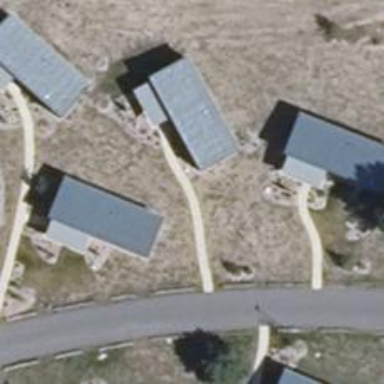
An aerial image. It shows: Concrete footway.